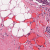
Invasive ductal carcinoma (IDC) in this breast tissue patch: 0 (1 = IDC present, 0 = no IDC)